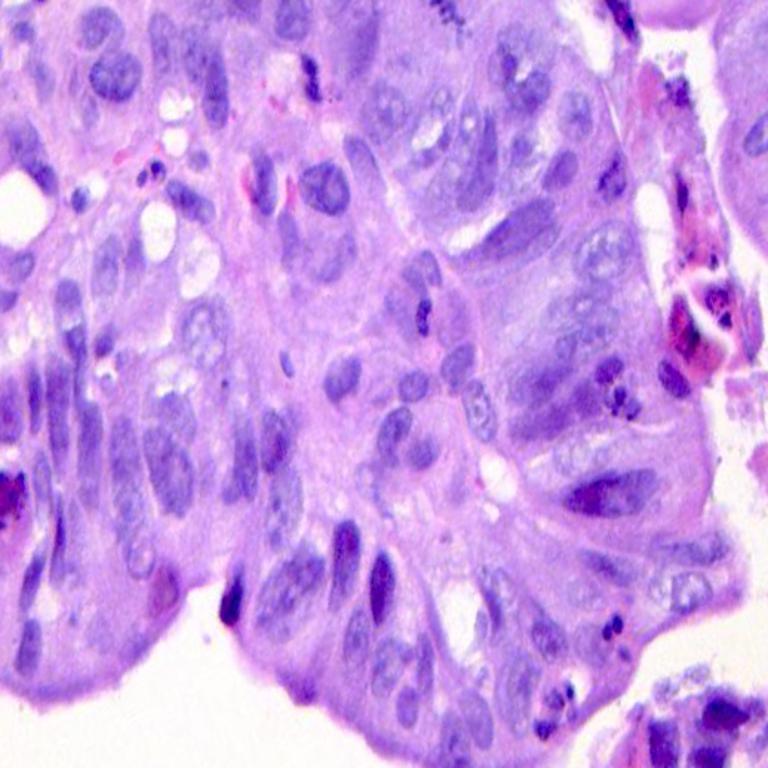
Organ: colon
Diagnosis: adenocarcinomas